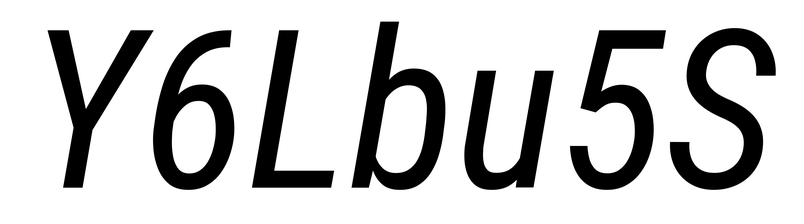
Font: Roboto-Italic_Condensed_Italic